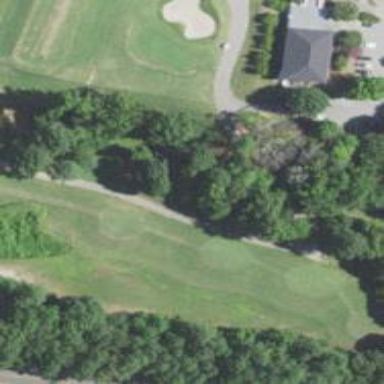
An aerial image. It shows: Grass area designated as golf tee.